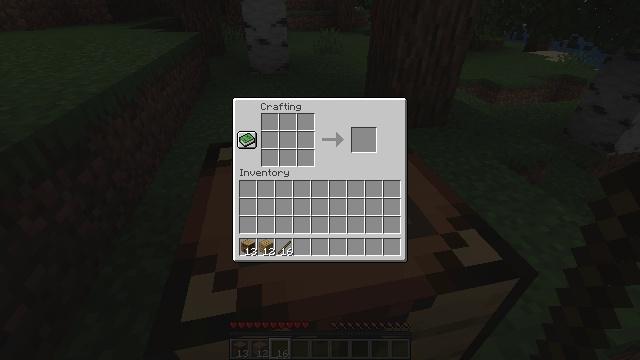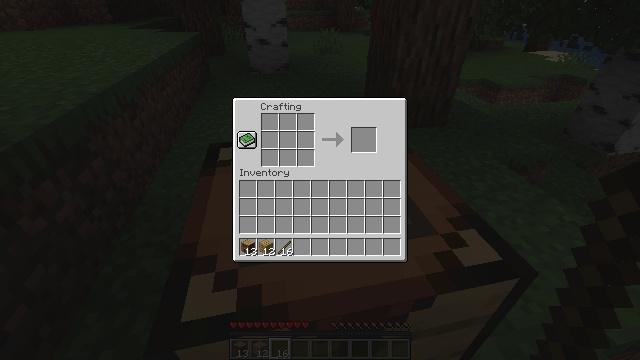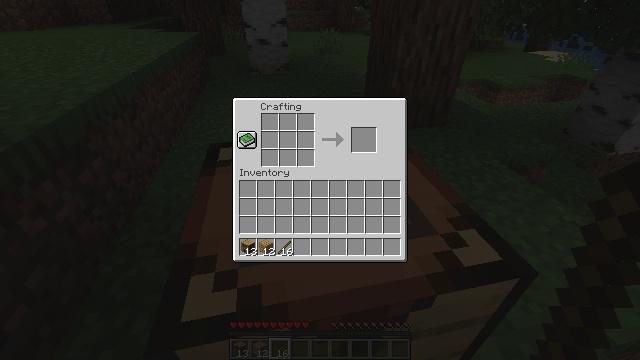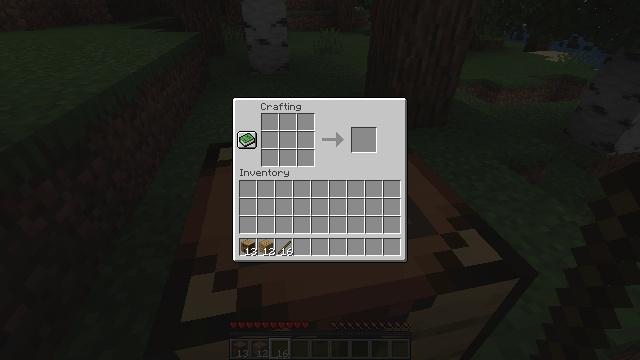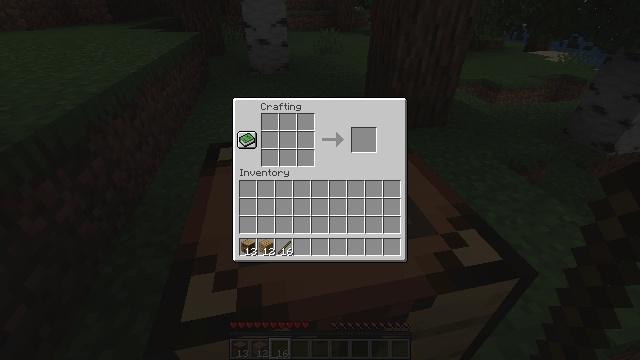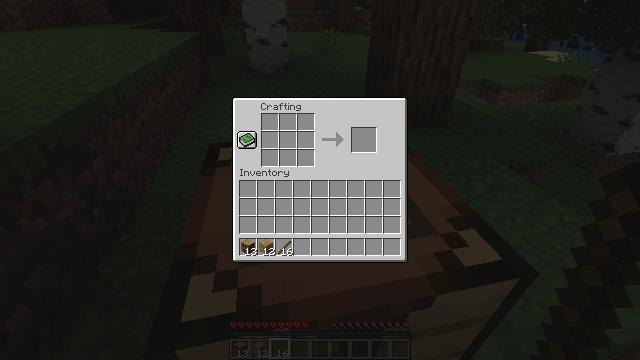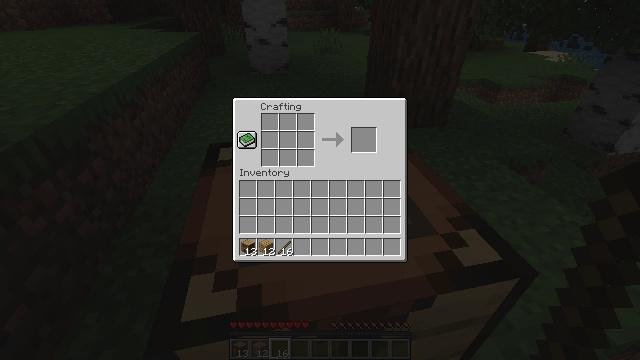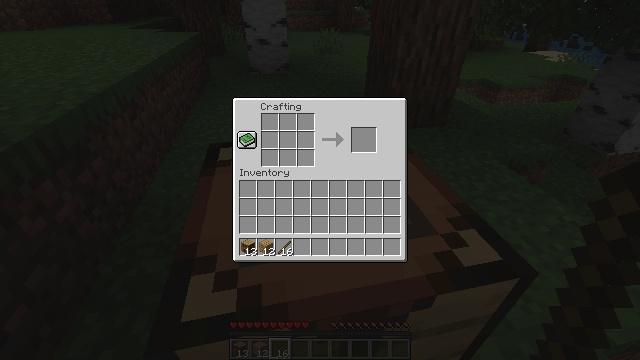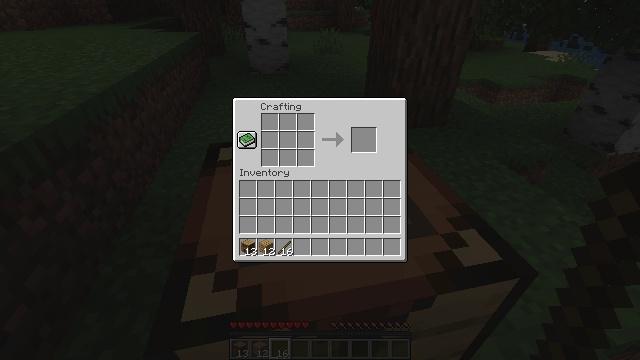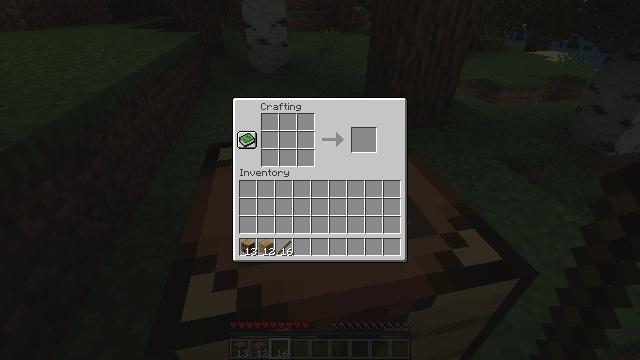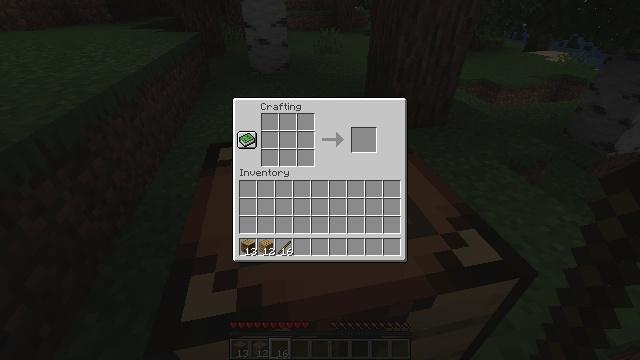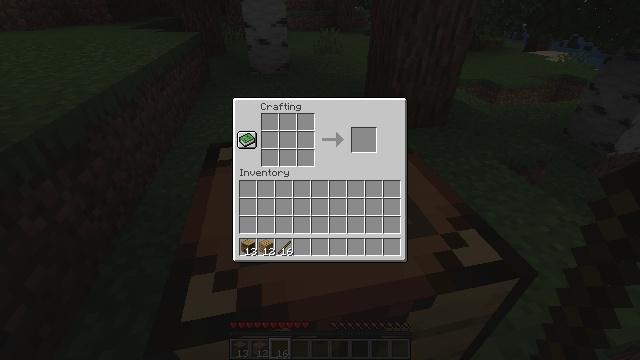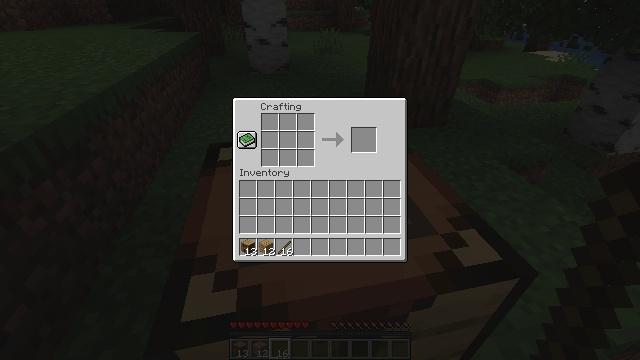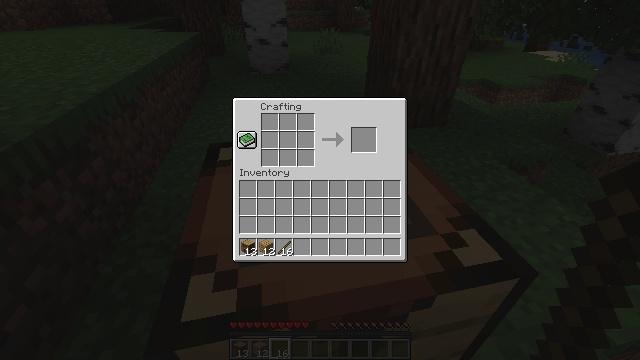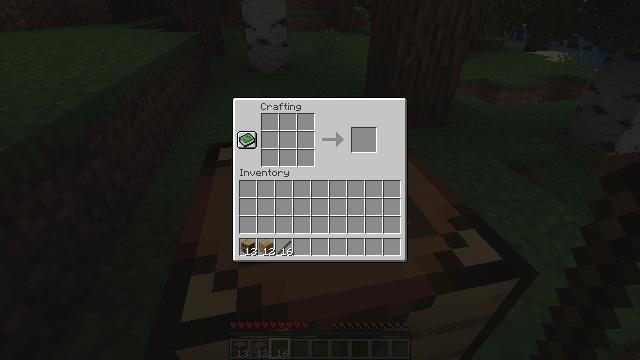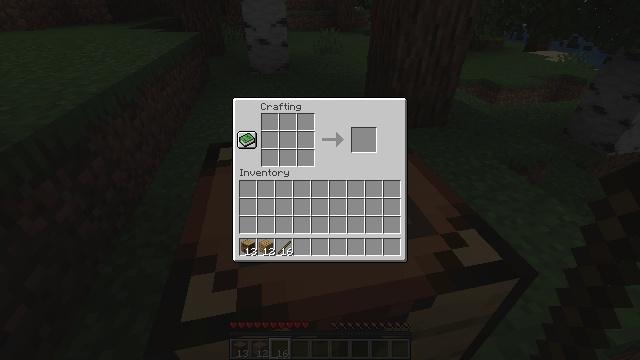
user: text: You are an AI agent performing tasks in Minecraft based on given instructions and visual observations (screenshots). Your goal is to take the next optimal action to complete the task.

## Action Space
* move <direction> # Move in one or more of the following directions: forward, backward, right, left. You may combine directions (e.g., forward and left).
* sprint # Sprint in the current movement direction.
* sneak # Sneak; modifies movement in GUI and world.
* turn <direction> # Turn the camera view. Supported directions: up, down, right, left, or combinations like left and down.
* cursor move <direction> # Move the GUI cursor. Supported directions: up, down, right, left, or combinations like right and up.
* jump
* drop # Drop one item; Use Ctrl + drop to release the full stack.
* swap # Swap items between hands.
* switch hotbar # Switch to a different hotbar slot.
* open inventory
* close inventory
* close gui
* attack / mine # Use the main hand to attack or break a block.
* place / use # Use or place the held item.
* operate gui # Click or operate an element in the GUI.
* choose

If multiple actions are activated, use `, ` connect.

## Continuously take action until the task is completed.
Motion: motion action
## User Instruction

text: Open a crafting table to create a wooden shovel.
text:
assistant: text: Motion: no_op
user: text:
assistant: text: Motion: no_op
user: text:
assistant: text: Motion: no_op
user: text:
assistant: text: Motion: no_op
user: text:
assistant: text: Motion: no_op
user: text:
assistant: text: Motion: no_op
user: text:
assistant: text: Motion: no_op
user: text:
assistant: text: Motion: no_op
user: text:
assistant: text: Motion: no_op
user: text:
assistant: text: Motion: no_op
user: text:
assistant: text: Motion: no_op
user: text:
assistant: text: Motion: no_op
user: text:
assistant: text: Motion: no_op
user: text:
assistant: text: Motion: no_op
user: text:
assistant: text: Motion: no_op
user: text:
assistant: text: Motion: no_op
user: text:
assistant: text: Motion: no_op
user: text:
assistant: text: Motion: no_op
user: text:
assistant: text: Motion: no_op
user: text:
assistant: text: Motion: no_op
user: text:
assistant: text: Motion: no_op
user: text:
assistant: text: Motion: no_op
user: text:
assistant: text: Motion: no_op
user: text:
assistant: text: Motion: no_op
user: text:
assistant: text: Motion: no_op
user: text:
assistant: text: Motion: no_op
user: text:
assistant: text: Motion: no_op
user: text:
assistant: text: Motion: no_op
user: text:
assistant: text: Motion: no_op
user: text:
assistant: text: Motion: no_op